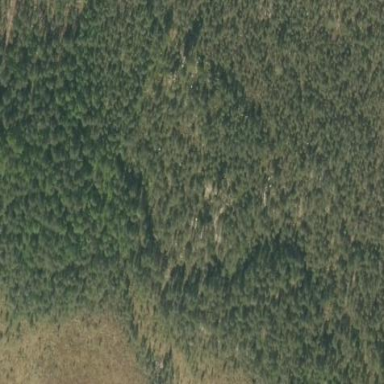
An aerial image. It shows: Natural scree.